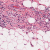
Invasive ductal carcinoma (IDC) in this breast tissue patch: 1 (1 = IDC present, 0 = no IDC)